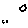
Label: circle